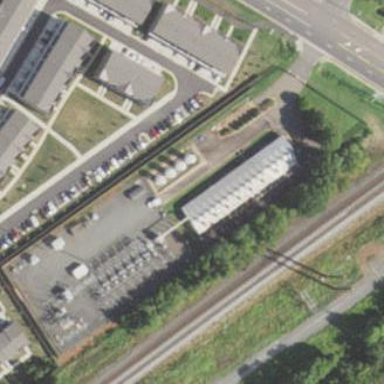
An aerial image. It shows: Service building.